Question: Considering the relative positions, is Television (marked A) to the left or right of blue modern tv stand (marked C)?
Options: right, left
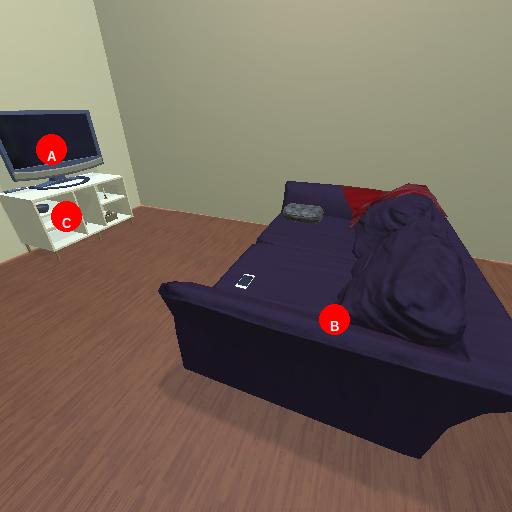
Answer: right